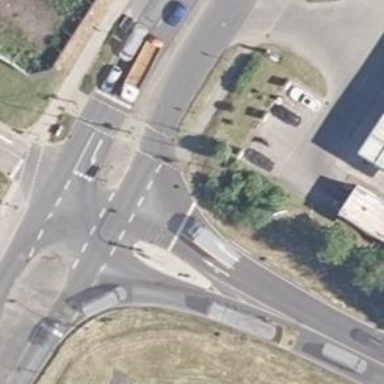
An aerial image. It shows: Crossing with traffic signals and central island.